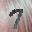
Label: 7